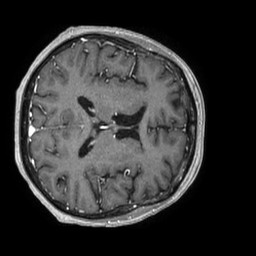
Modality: T1w
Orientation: axial
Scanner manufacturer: philips
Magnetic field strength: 1.5 T
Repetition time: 0.007862 s
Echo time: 0.003654 s